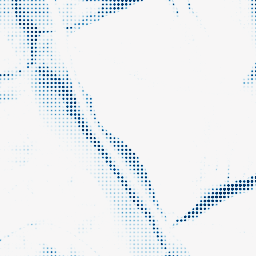
Category: morphological
Decomposition family: morphological_rect
Decomposition parameters: operation: closing
width: 50
height: 20
Upsampling method: sinc_blackman
Upsampling parameters: scale: 8
kernel_size: 4
Upsampling scale: 8